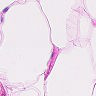
Metastatic tissue present: no